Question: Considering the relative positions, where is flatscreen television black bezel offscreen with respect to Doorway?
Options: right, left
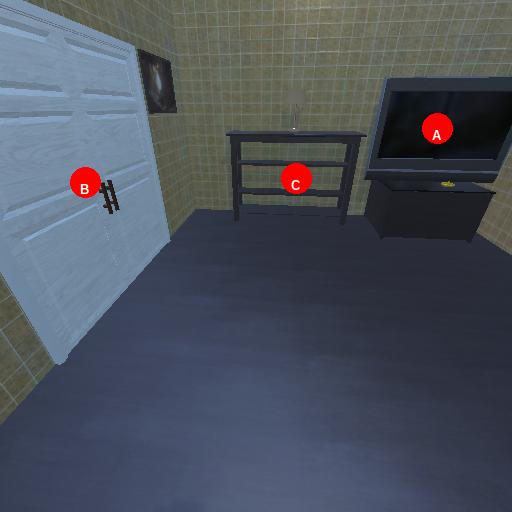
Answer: right